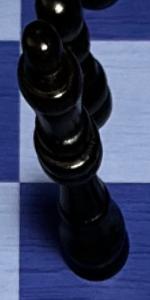
Label: Queen_Black